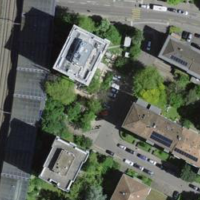
EUNIS habitat code: 57
Species observed at this site:
Circaea lutetiana
Ilex aquifolium